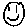
Label: smiley face